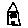
Label: house